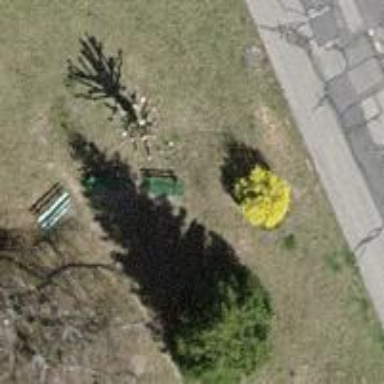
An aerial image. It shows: Bench.